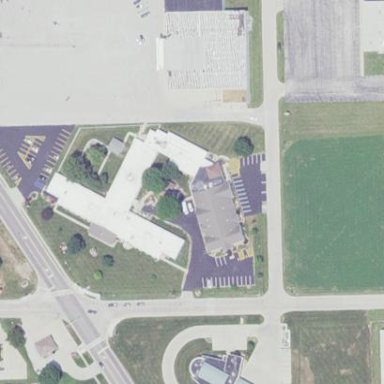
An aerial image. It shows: Nursing home building.